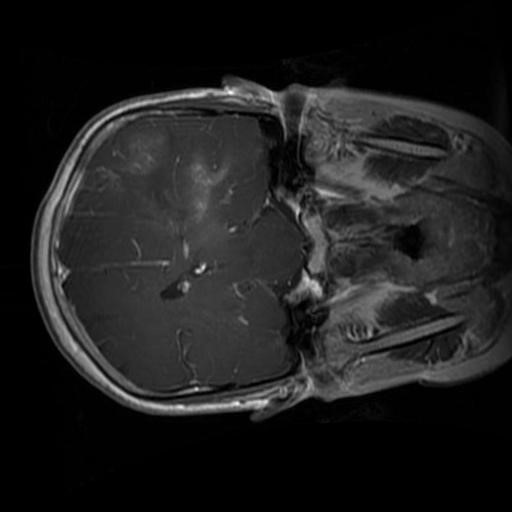
Label: brain_glioma